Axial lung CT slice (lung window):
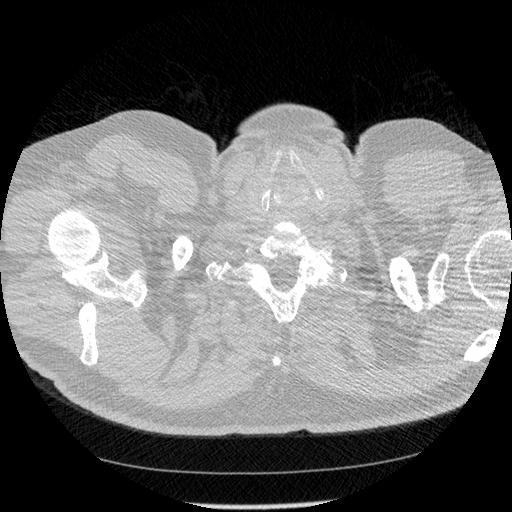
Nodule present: no